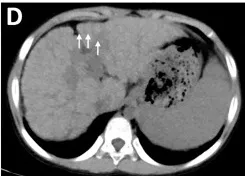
Imaging features of the patient with both systemic lupus erythematosus (SLE) and Sjogren's syndrome (SS) when she was 5 years old. (C-E) The volume of the liver was reduced, and each lobe was out of proportion, especially the right lobe. The left and caudal lobes of the liver were enlarged and the fissure was widened. The surface of the liver was not smooth, small nodular protrusions could be seen (shown by arrows), and the density of liver parenchyma was not uniform. The spleen was markedly enlarged and about 6 cm in thickness (shown by arrows).
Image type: radiology (ct)